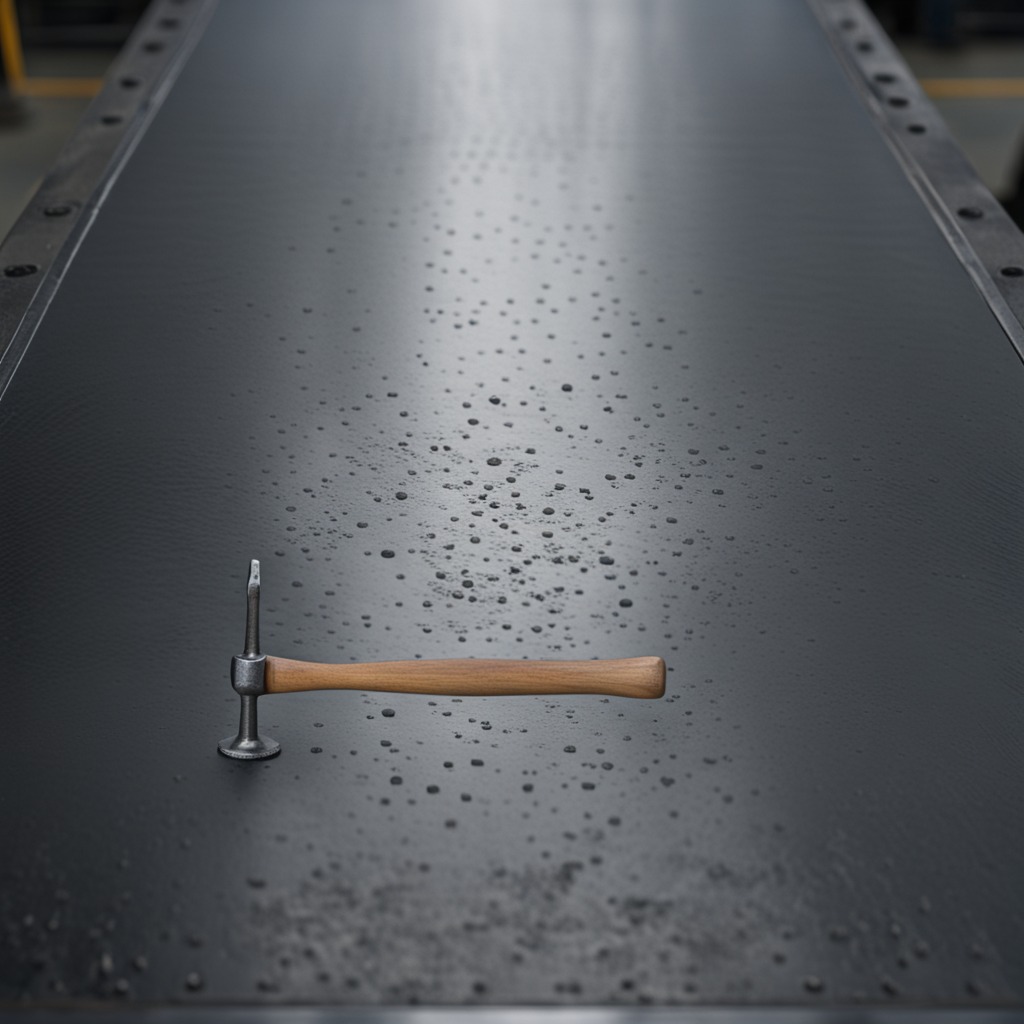
A hammer lies on a cold steel table in a mining workshop.